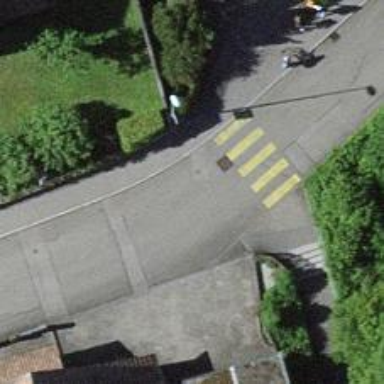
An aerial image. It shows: Residential road.